Aerial crown-view tile of a tropical tree (Barro Colorado Island, Panama), acquired 20240716:
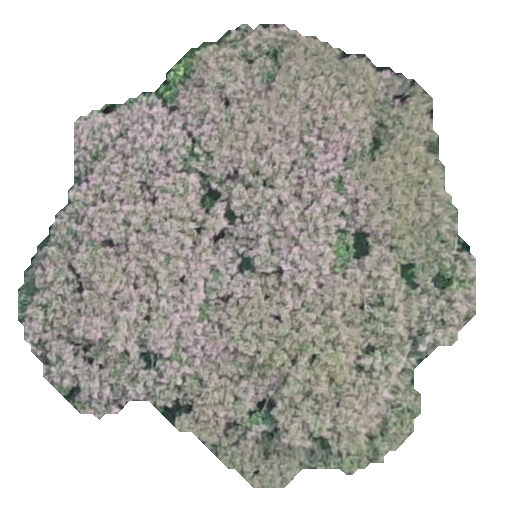
Species: Dipteryx oleifera
GBIF accepted scientific name: Dipteryx oleifera
Crown area: 231.759 m²